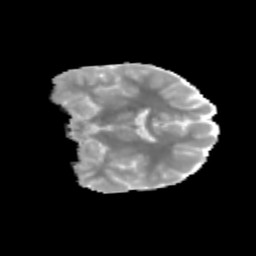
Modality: MD
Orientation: coronal
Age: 11
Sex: male
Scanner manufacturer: siemens
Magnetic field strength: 3 T
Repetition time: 3.8 s
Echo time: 0.07 s